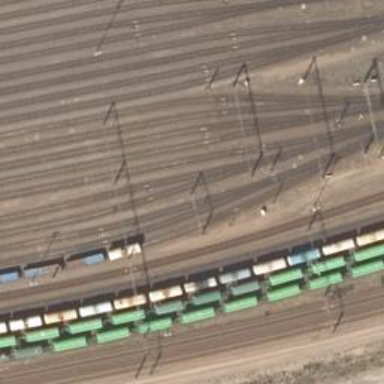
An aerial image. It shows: Railway signal.